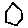
Label: hexagon